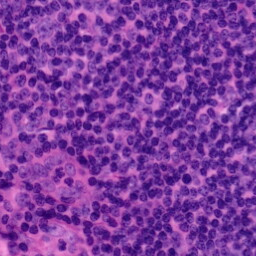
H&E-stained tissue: Tonsil